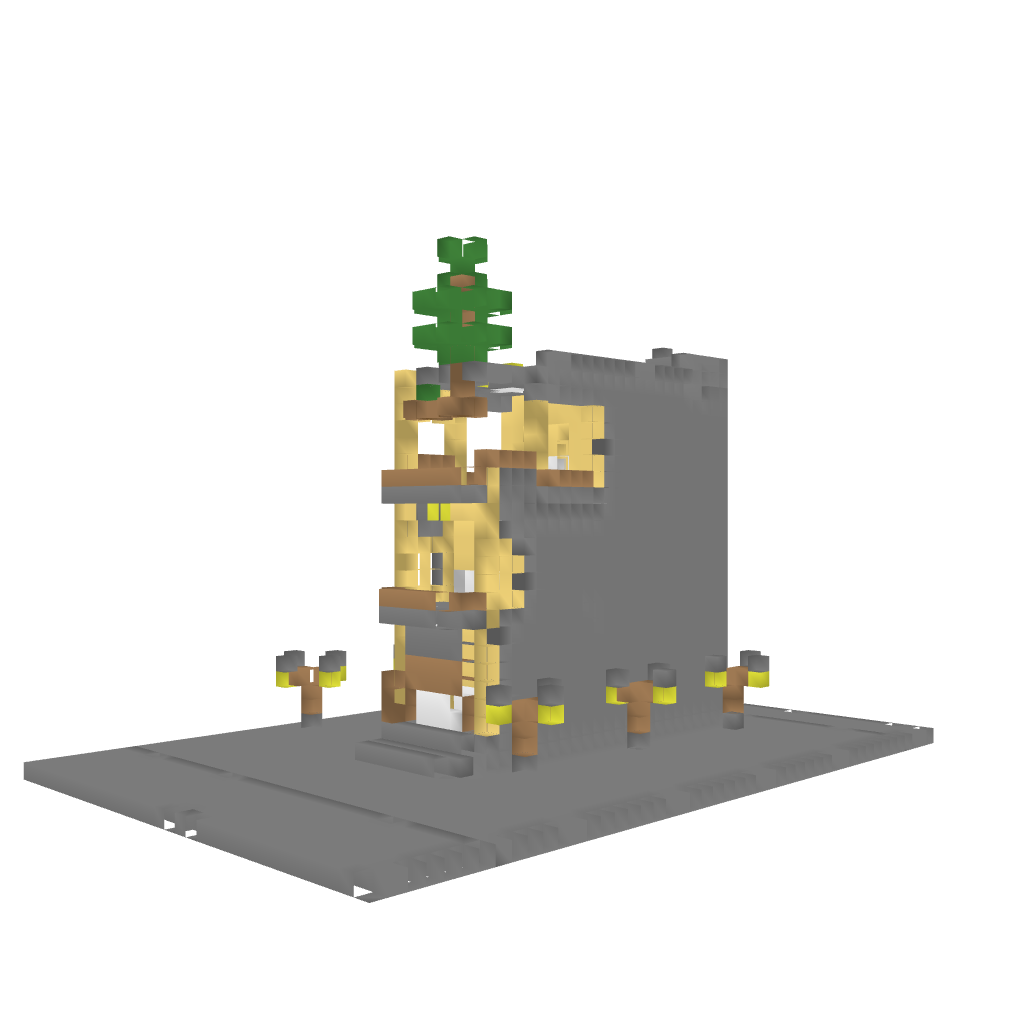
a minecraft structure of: Vietnamese (TPHCM) House bad low quality